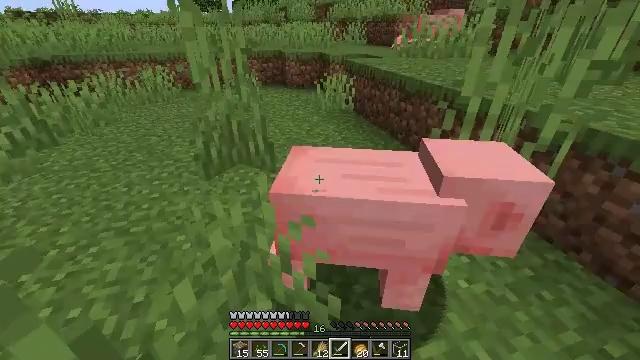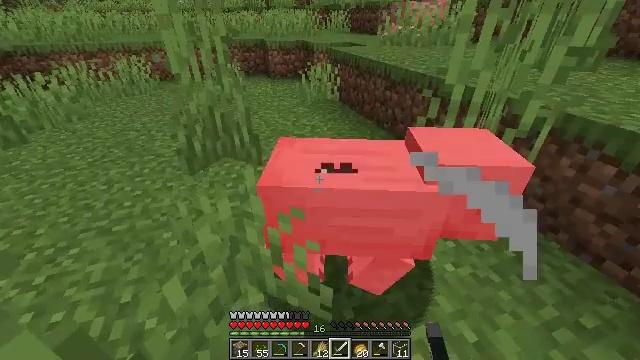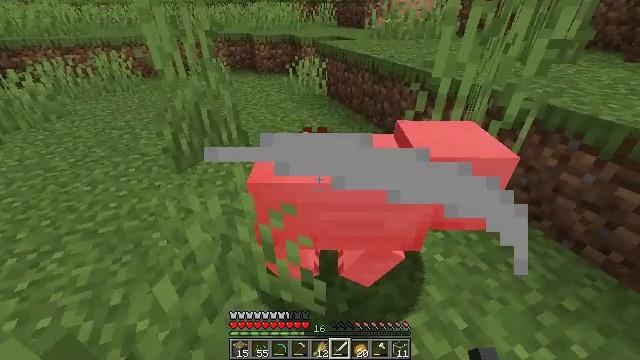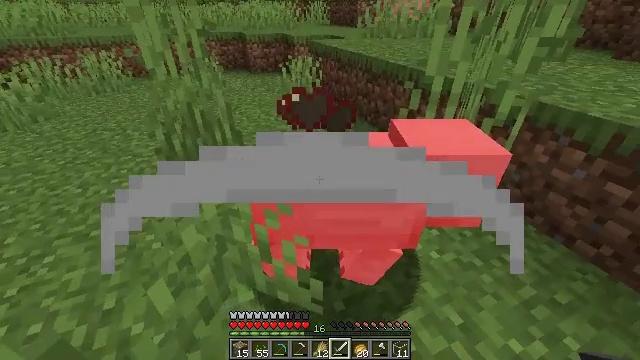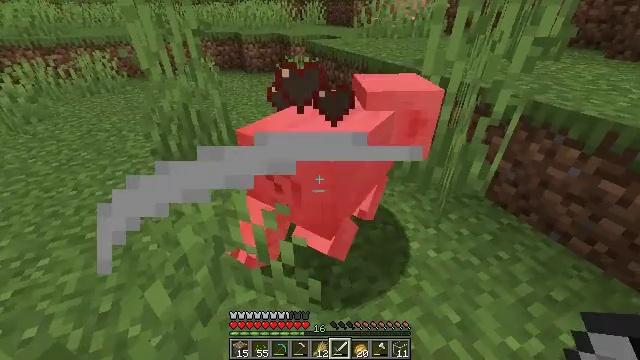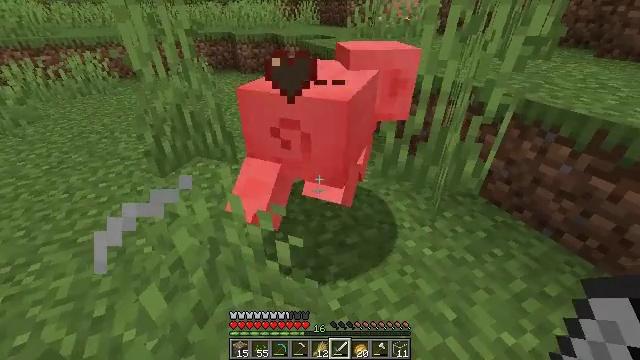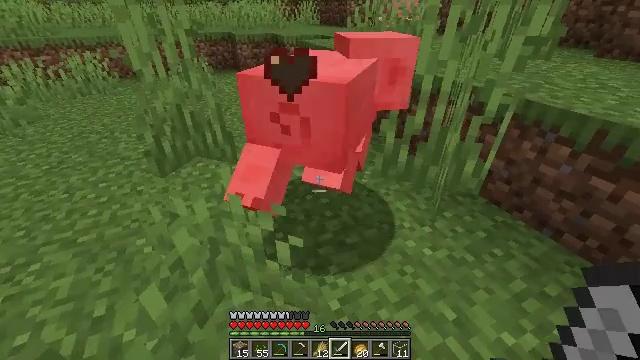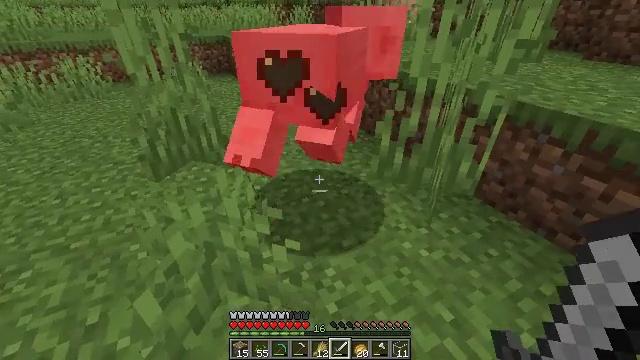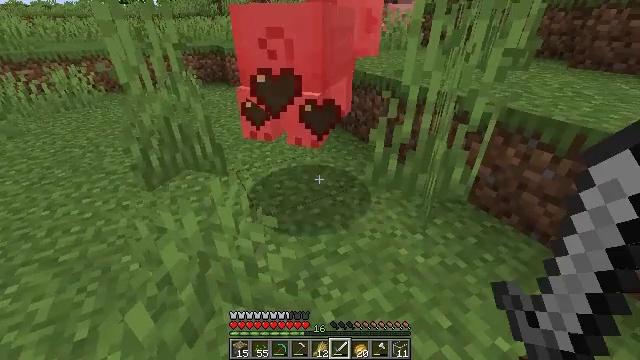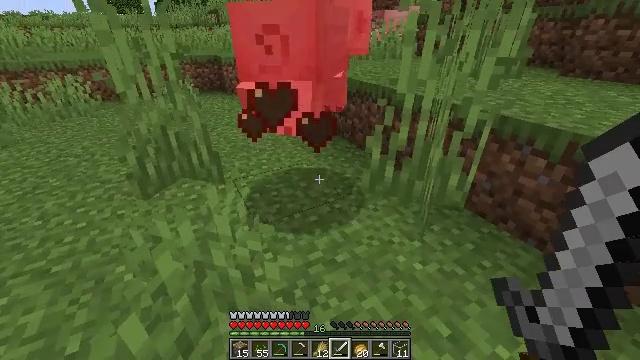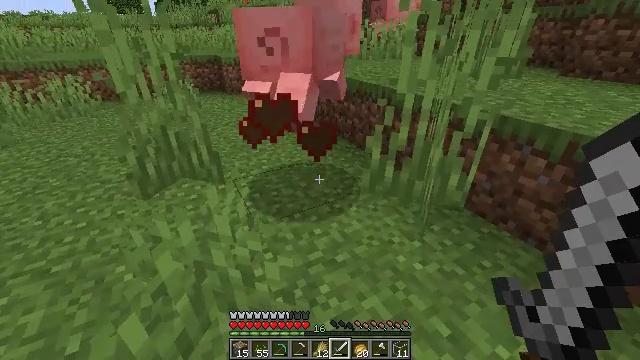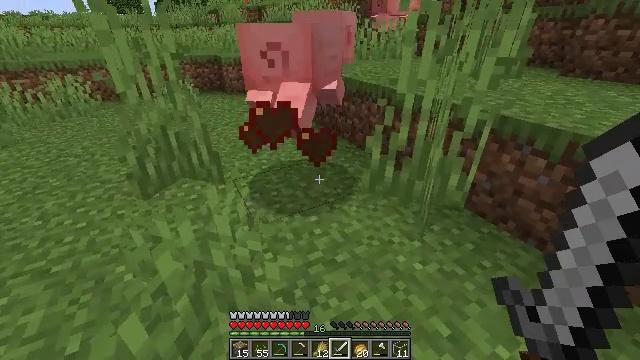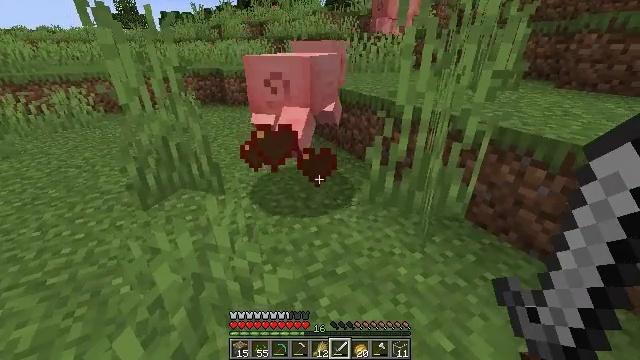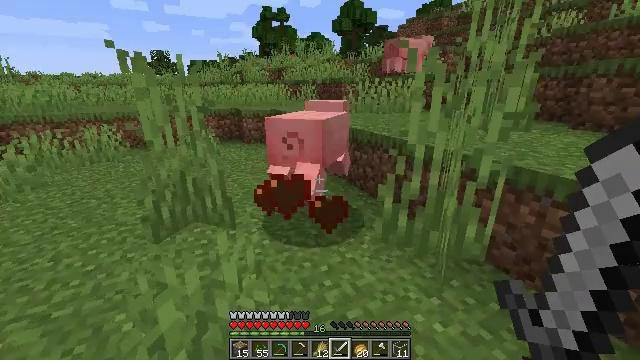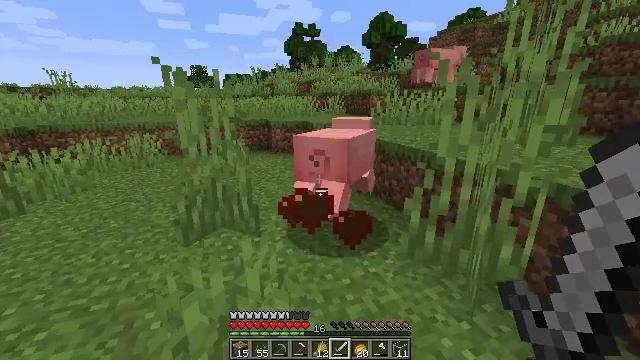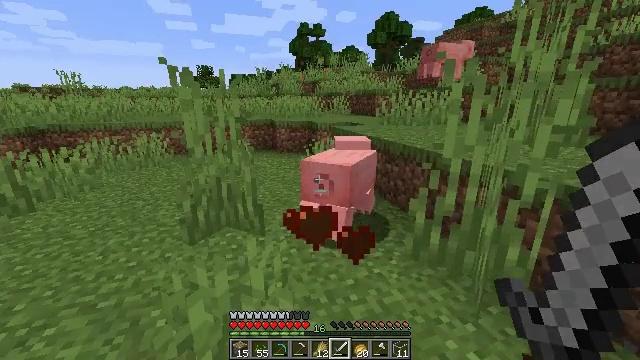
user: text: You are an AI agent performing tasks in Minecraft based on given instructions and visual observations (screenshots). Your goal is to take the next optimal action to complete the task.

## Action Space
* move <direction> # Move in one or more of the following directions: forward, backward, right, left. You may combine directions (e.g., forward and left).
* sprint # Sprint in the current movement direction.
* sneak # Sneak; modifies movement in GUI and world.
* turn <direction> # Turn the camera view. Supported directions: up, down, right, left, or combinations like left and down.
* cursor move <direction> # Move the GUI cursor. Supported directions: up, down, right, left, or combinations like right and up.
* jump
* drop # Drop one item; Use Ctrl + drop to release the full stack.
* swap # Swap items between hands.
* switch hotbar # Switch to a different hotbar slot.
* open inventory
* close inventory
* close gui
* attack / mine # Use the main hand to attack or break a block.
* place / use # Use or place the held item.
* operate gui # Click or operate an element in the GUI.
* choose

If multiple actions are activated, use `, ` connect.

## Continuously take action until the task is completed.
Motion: motion action
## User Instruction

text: Kill mobs.
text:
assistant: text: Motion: turn right and down, attack / mine
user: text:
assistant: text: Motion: turn right and down, attack / mine
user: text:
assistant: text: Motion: turn right
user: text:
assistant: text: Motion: no_op
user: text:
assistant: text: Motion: turn right
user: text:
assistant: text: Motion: no_op
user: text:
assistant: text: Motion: turn right
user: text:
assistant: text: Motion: turn right and up
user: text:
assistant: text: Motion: turn up
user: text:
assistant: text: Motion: no_op
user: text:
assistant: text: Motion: no_op
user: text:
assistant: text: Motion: turn up
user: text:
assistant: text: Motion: turn left and up
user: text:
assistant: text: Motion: turn left and up
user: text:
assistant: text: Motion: turn left
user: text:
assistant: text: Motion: attack / mine
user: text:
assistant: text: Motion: attack / mine
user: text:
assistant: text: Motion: attack / mine
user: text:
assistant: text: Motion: attack / mine
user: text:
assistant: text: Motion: move forward, attack / mine
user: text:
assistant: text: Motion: no_op